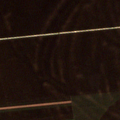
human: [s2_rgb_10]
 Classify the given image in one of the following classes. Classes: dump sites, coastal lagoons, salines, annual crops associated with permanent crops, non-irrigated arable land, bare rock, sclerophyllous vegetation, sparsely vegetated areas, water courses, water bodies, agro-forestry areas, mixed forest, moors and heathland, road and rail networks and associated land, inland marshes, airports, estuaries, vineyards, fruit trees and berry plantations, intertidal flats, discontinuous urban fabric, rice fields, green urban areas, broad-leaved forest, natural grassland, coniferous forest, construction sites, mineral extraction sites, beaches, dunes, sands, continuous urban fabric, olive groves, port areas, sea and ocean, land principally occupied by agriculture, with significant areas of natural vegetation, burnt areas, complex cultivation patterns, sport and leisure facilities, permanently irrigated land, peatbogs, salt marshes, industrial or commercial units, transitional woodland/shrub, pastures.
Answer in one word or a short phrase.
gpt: non-irrigated arable land